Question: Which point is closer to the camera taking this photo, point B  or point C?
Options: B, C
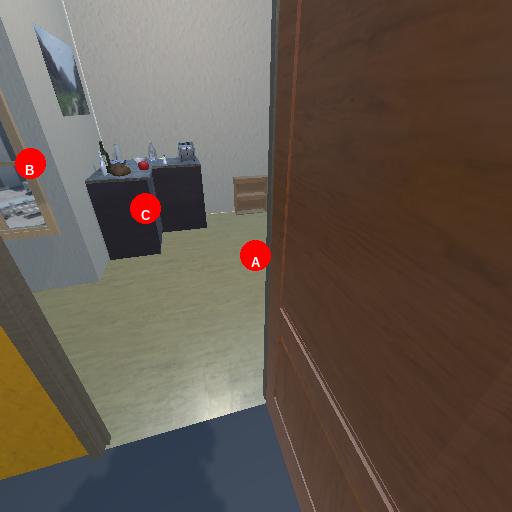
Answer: B